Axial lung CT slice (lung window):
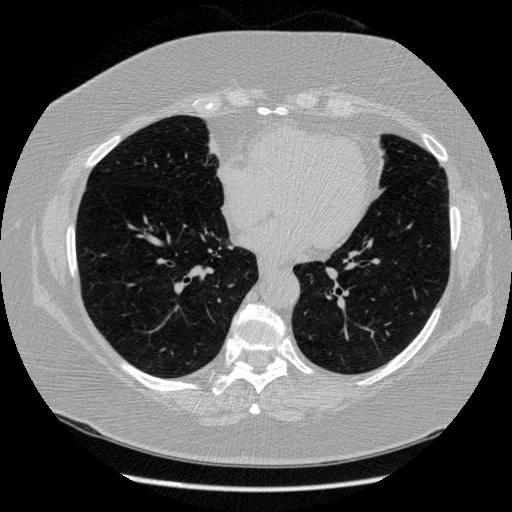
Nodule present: no